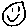
Label: smiley face